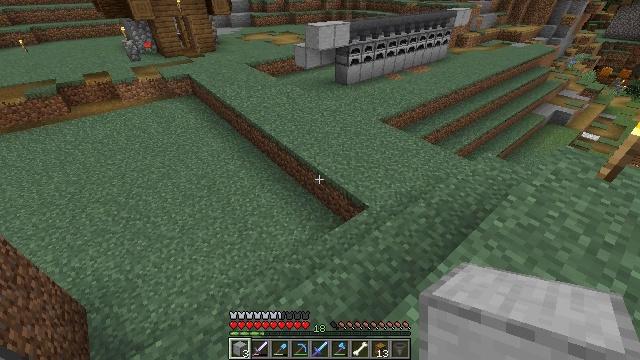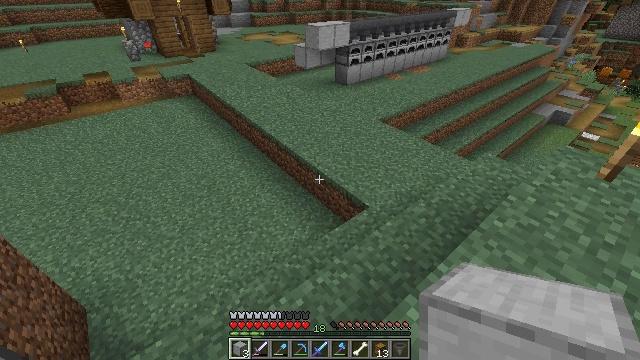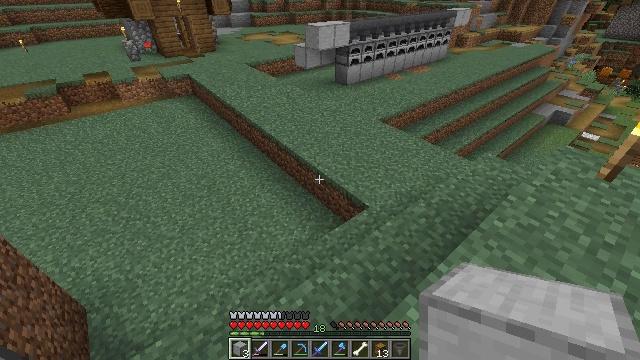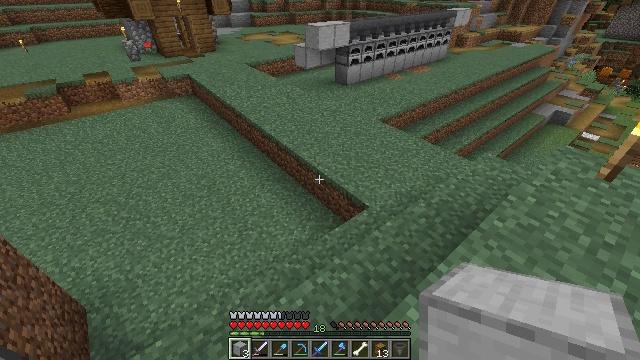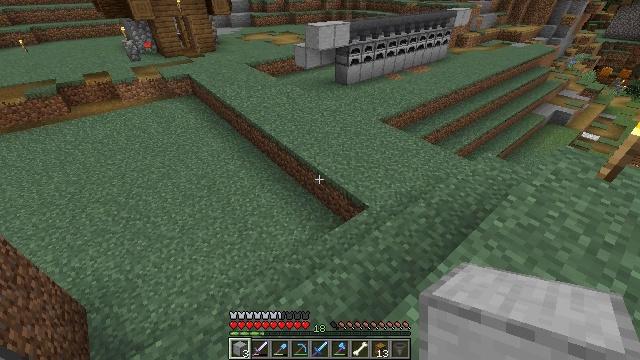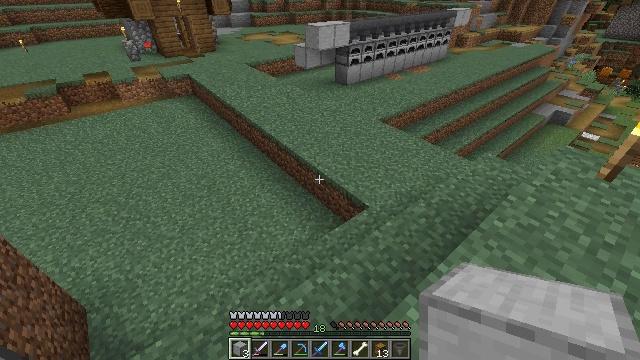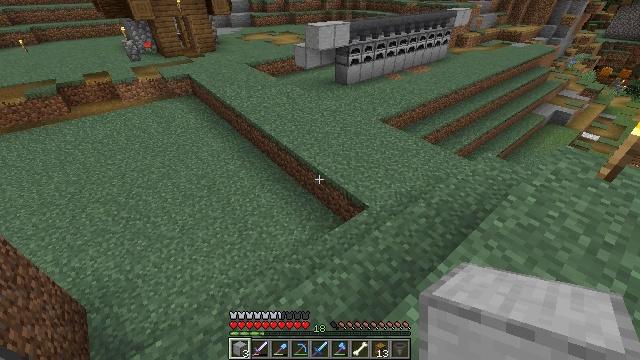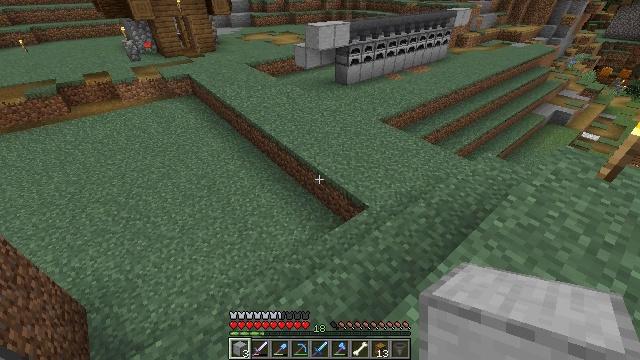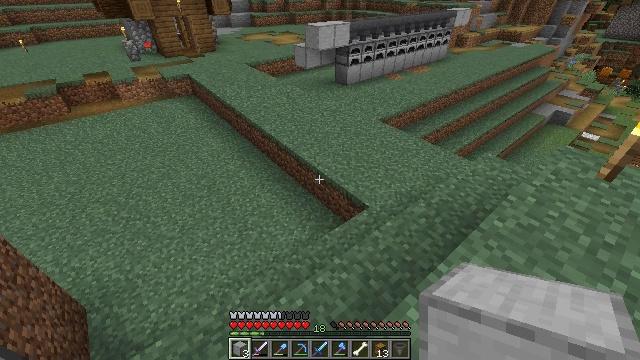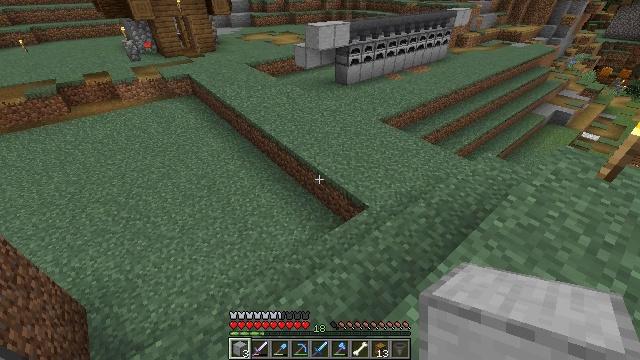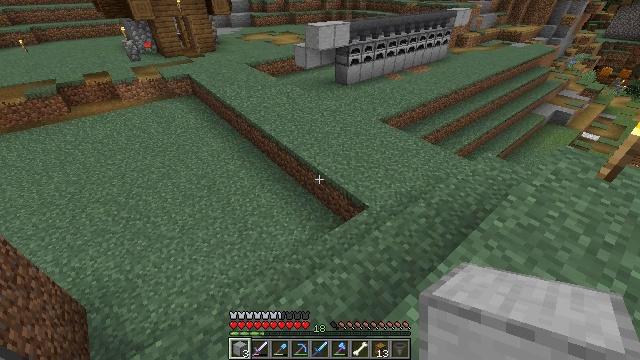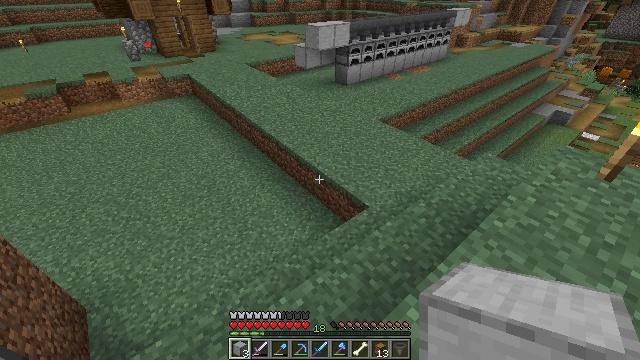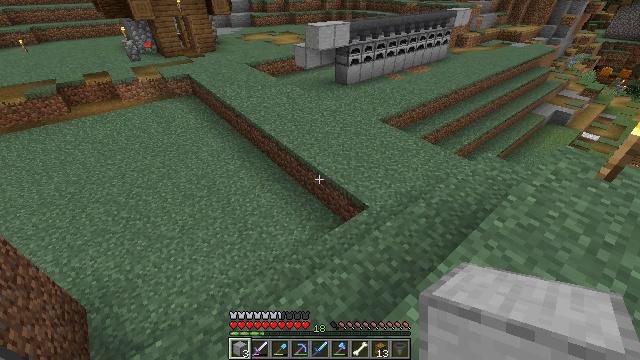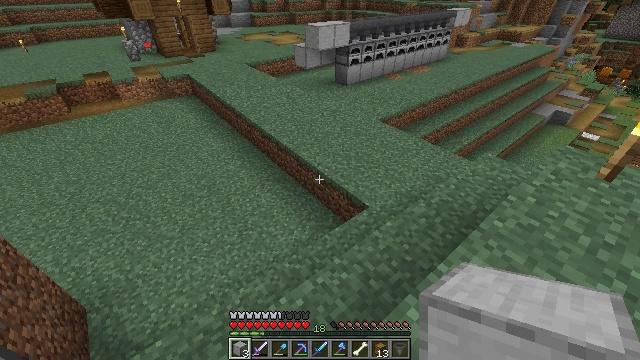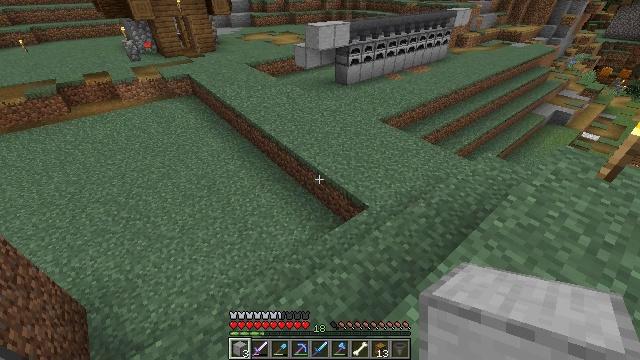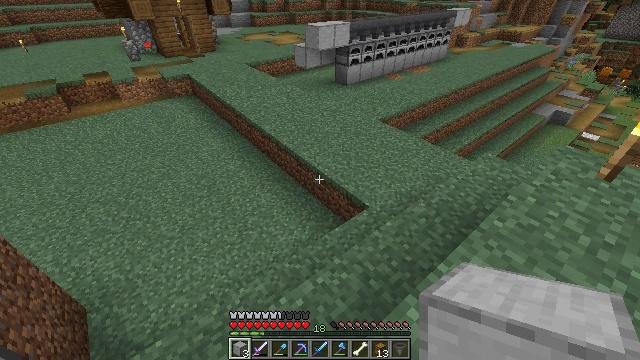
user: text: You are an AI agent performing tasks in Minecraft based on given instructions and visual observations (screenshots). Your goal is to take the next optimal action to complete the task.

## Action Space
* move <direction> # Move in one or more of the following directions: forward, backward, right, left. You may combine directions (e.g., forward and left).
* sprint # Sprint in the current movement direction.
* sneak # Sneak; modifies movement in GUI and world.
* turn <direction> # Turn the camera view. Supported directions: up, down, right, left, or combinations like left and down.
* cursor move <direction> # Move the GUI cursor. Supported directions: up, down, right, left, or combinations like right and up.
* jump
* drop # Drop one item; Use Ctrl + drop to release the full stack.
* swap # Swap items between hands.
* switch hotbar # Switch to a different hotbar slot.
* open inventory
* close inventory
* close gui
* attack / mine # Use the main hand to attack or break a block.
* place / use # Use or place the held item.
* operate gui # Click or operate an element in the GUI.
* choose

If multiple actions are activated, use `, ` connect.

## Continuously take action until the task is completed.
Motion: motion action
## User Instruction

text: Craft a smooth stone.
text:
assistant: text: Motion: no_op
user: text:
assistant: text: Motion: no_op
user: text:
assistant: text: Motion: no_op
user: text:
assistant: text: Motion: no_op
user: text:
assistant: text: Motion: no_op
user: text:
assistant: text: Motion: no_op
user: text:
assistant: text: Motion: no_op
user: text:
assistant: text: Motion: no_op
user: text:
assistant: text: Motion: no_op
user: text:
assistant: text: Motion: no_op
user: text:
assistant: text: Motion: no_op
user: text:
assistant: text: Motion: no_op
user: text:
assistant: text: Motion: no_op
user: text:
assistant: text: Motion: no_op
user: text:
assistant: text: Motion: no_op
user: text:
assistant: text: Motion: no_op
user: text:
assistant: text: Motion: no_op
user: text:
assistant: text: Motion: no_op
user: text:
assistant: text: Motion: no_op
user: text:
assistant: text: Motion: no_op
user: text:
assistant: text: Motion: no_op
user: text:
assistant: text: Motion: no_op
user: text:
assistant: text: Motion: no_op
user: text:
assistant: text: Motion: no_op
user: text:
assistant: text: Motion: no_op
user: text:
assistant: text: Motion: no_op
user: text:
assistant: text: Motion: no_op
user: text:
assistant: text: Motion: no_op
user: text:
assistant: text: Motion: no_op
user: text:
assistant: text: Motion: no_op